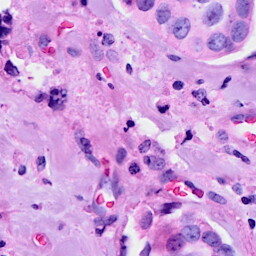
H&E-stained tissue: Breast